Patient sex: M
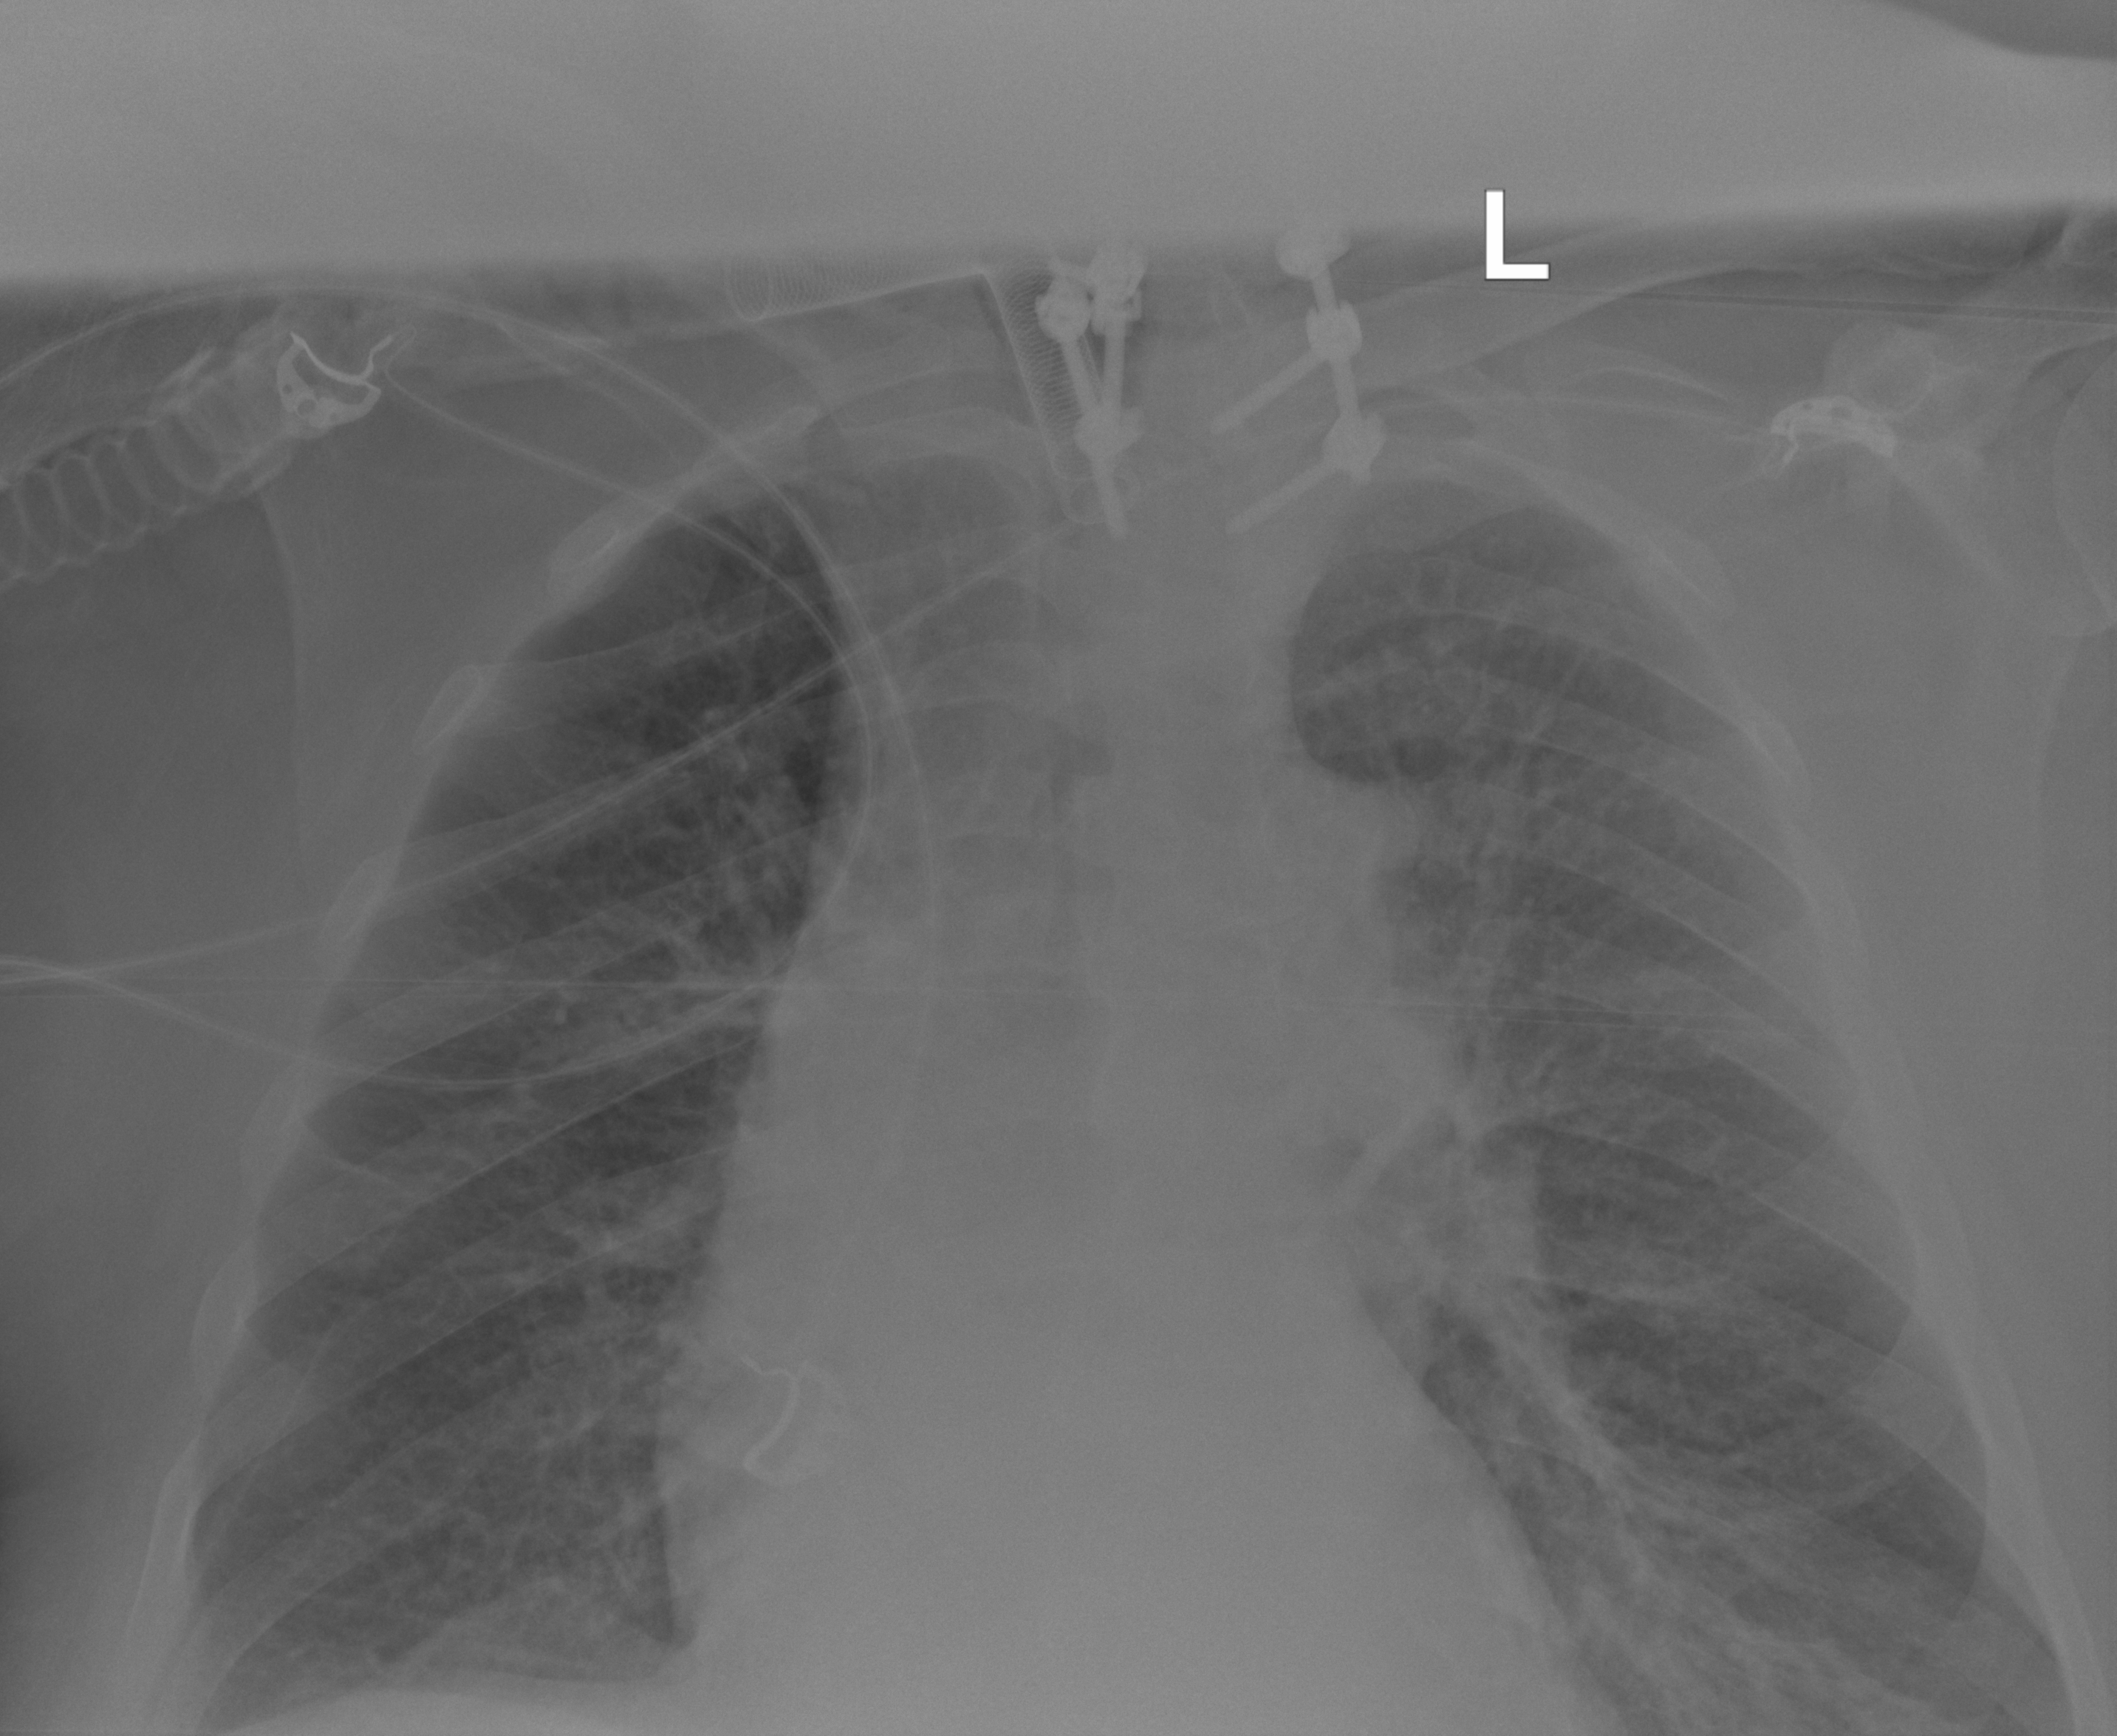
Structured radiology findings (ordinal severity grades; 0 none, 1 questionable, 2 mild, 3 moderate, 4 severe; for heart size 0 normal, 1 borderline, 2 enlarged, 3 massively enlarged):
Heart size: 2
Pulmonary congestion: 2
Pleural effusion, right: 0
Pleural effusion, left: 0
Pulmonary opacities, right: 2
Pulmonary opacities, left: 2
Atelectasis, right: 0
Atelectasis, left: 2